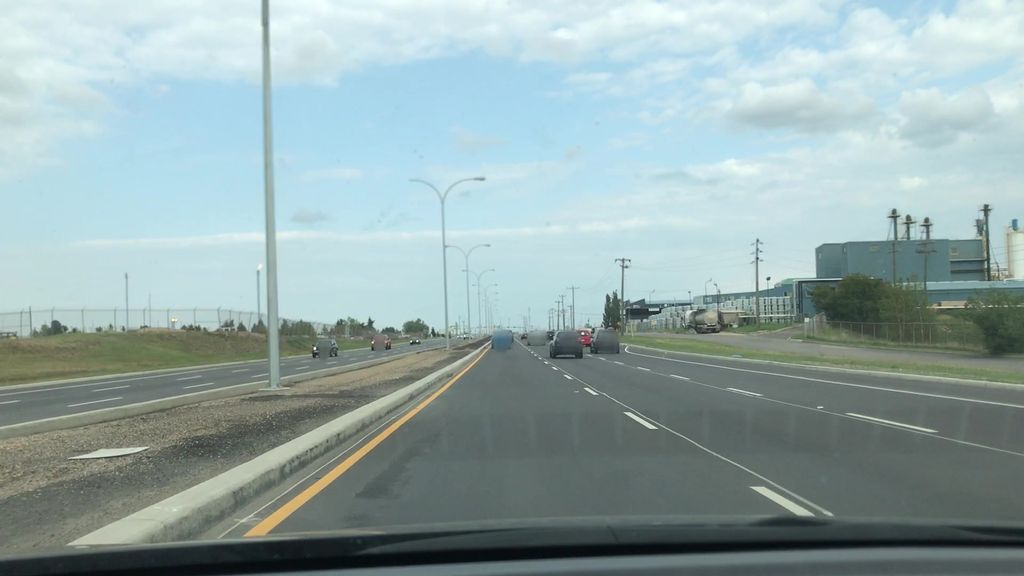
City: edmonton